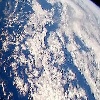
Label: cloud